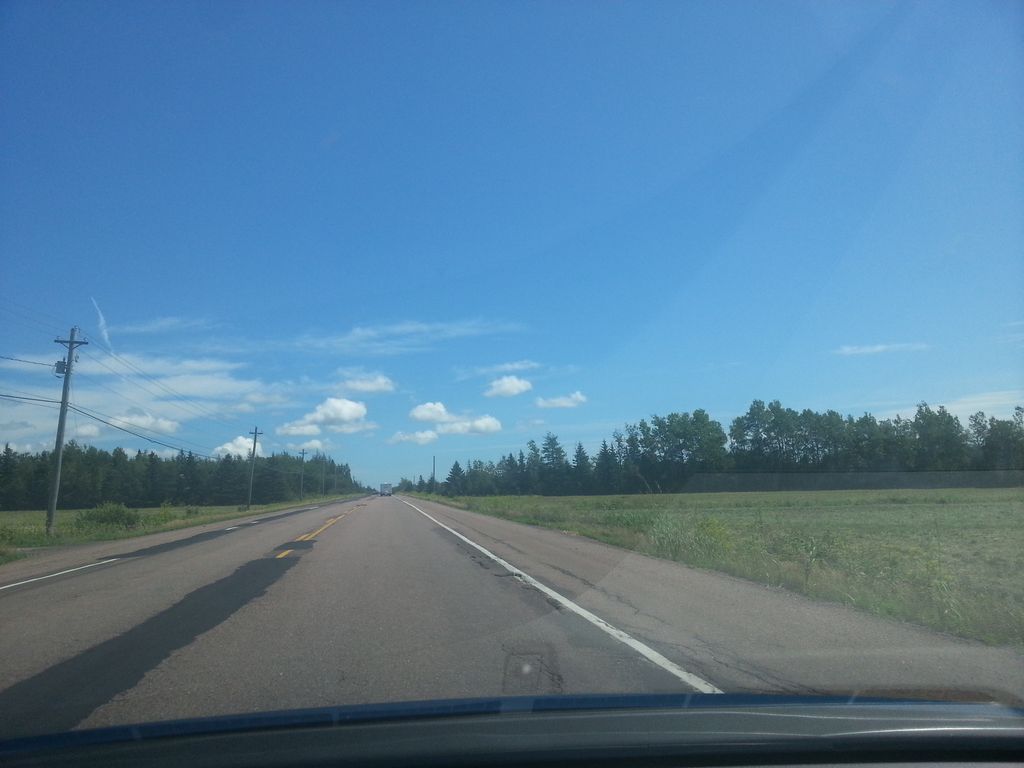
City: charlottetown